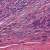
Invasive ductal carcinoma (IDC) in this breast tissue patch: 1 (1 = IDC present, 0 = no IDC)